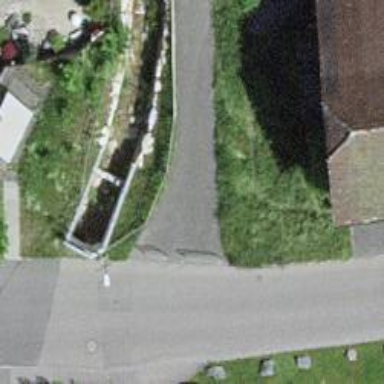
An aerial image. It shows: Double cycle barrier is in place.